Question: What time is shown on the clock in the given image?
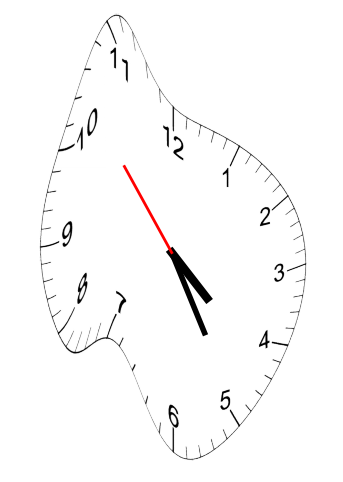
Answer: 04:24:53